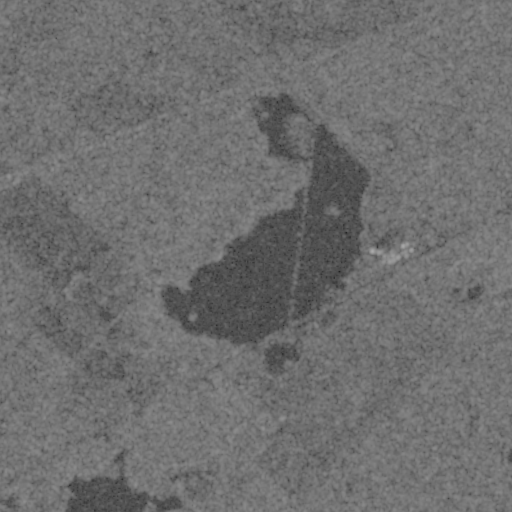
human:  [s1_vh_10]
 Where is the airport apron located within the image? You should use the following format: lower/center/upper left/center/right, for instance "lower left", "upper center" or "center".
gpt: The airport apron is located in the lower center of the image.
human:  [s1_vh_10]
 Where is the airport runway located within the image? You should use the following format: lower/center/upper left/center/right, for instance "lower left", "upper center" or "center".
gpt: The airport runway is located in the lower right of the image.
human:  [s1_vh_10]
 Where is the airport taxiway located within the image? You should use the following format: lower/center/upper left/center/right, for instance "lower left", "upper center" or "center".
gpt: The airport taxiway is located in the lower center of the image.
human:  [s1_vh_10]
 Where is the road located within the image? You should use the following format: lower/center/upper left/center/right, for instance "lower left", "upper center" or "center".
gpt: There is no road in the image.

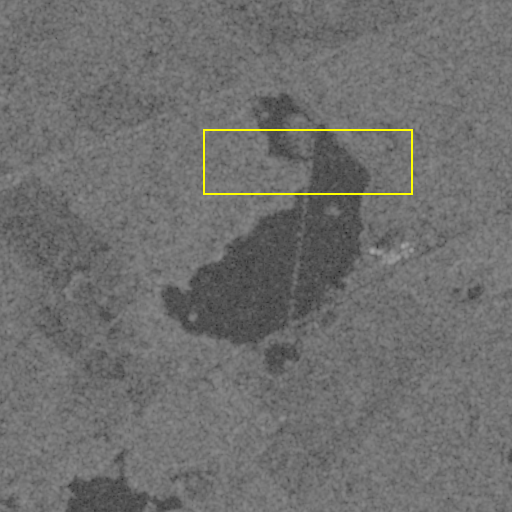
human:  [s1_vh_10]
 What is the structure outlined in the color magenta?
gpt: There is no magenta outline.
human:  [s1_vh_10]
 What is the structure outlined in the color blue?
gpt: There is no structure outlined in blue.